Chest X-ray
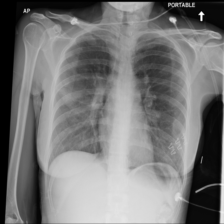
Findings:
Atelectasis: negative
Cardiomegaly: negative
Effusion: negative
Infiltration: positive
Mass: negative
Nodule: negative
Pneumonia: negative
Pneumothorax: negative
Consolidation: positive
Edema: negative
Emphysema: negative
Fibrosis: negative
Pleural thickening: negative
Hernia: negative